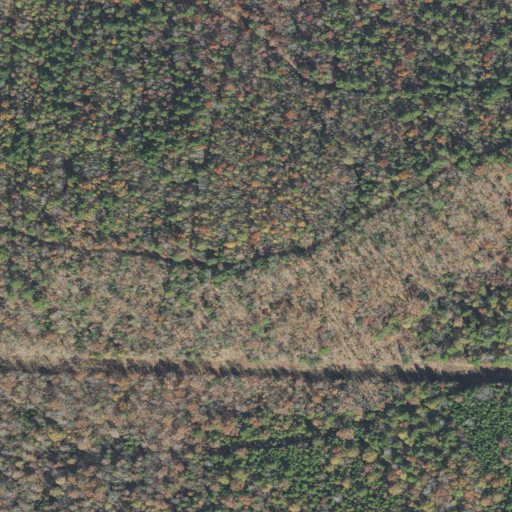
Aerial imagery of mountain in Arkansas named Rosin Hill containing mixed forest, deciduous forest, and evergreen forest